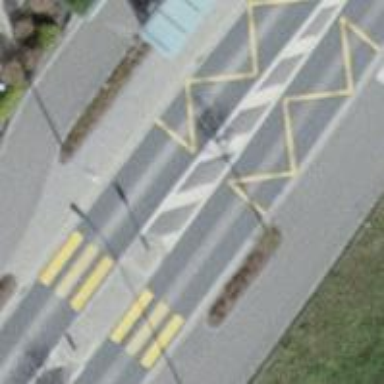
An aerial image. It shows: Public transport stop position.